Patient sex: M
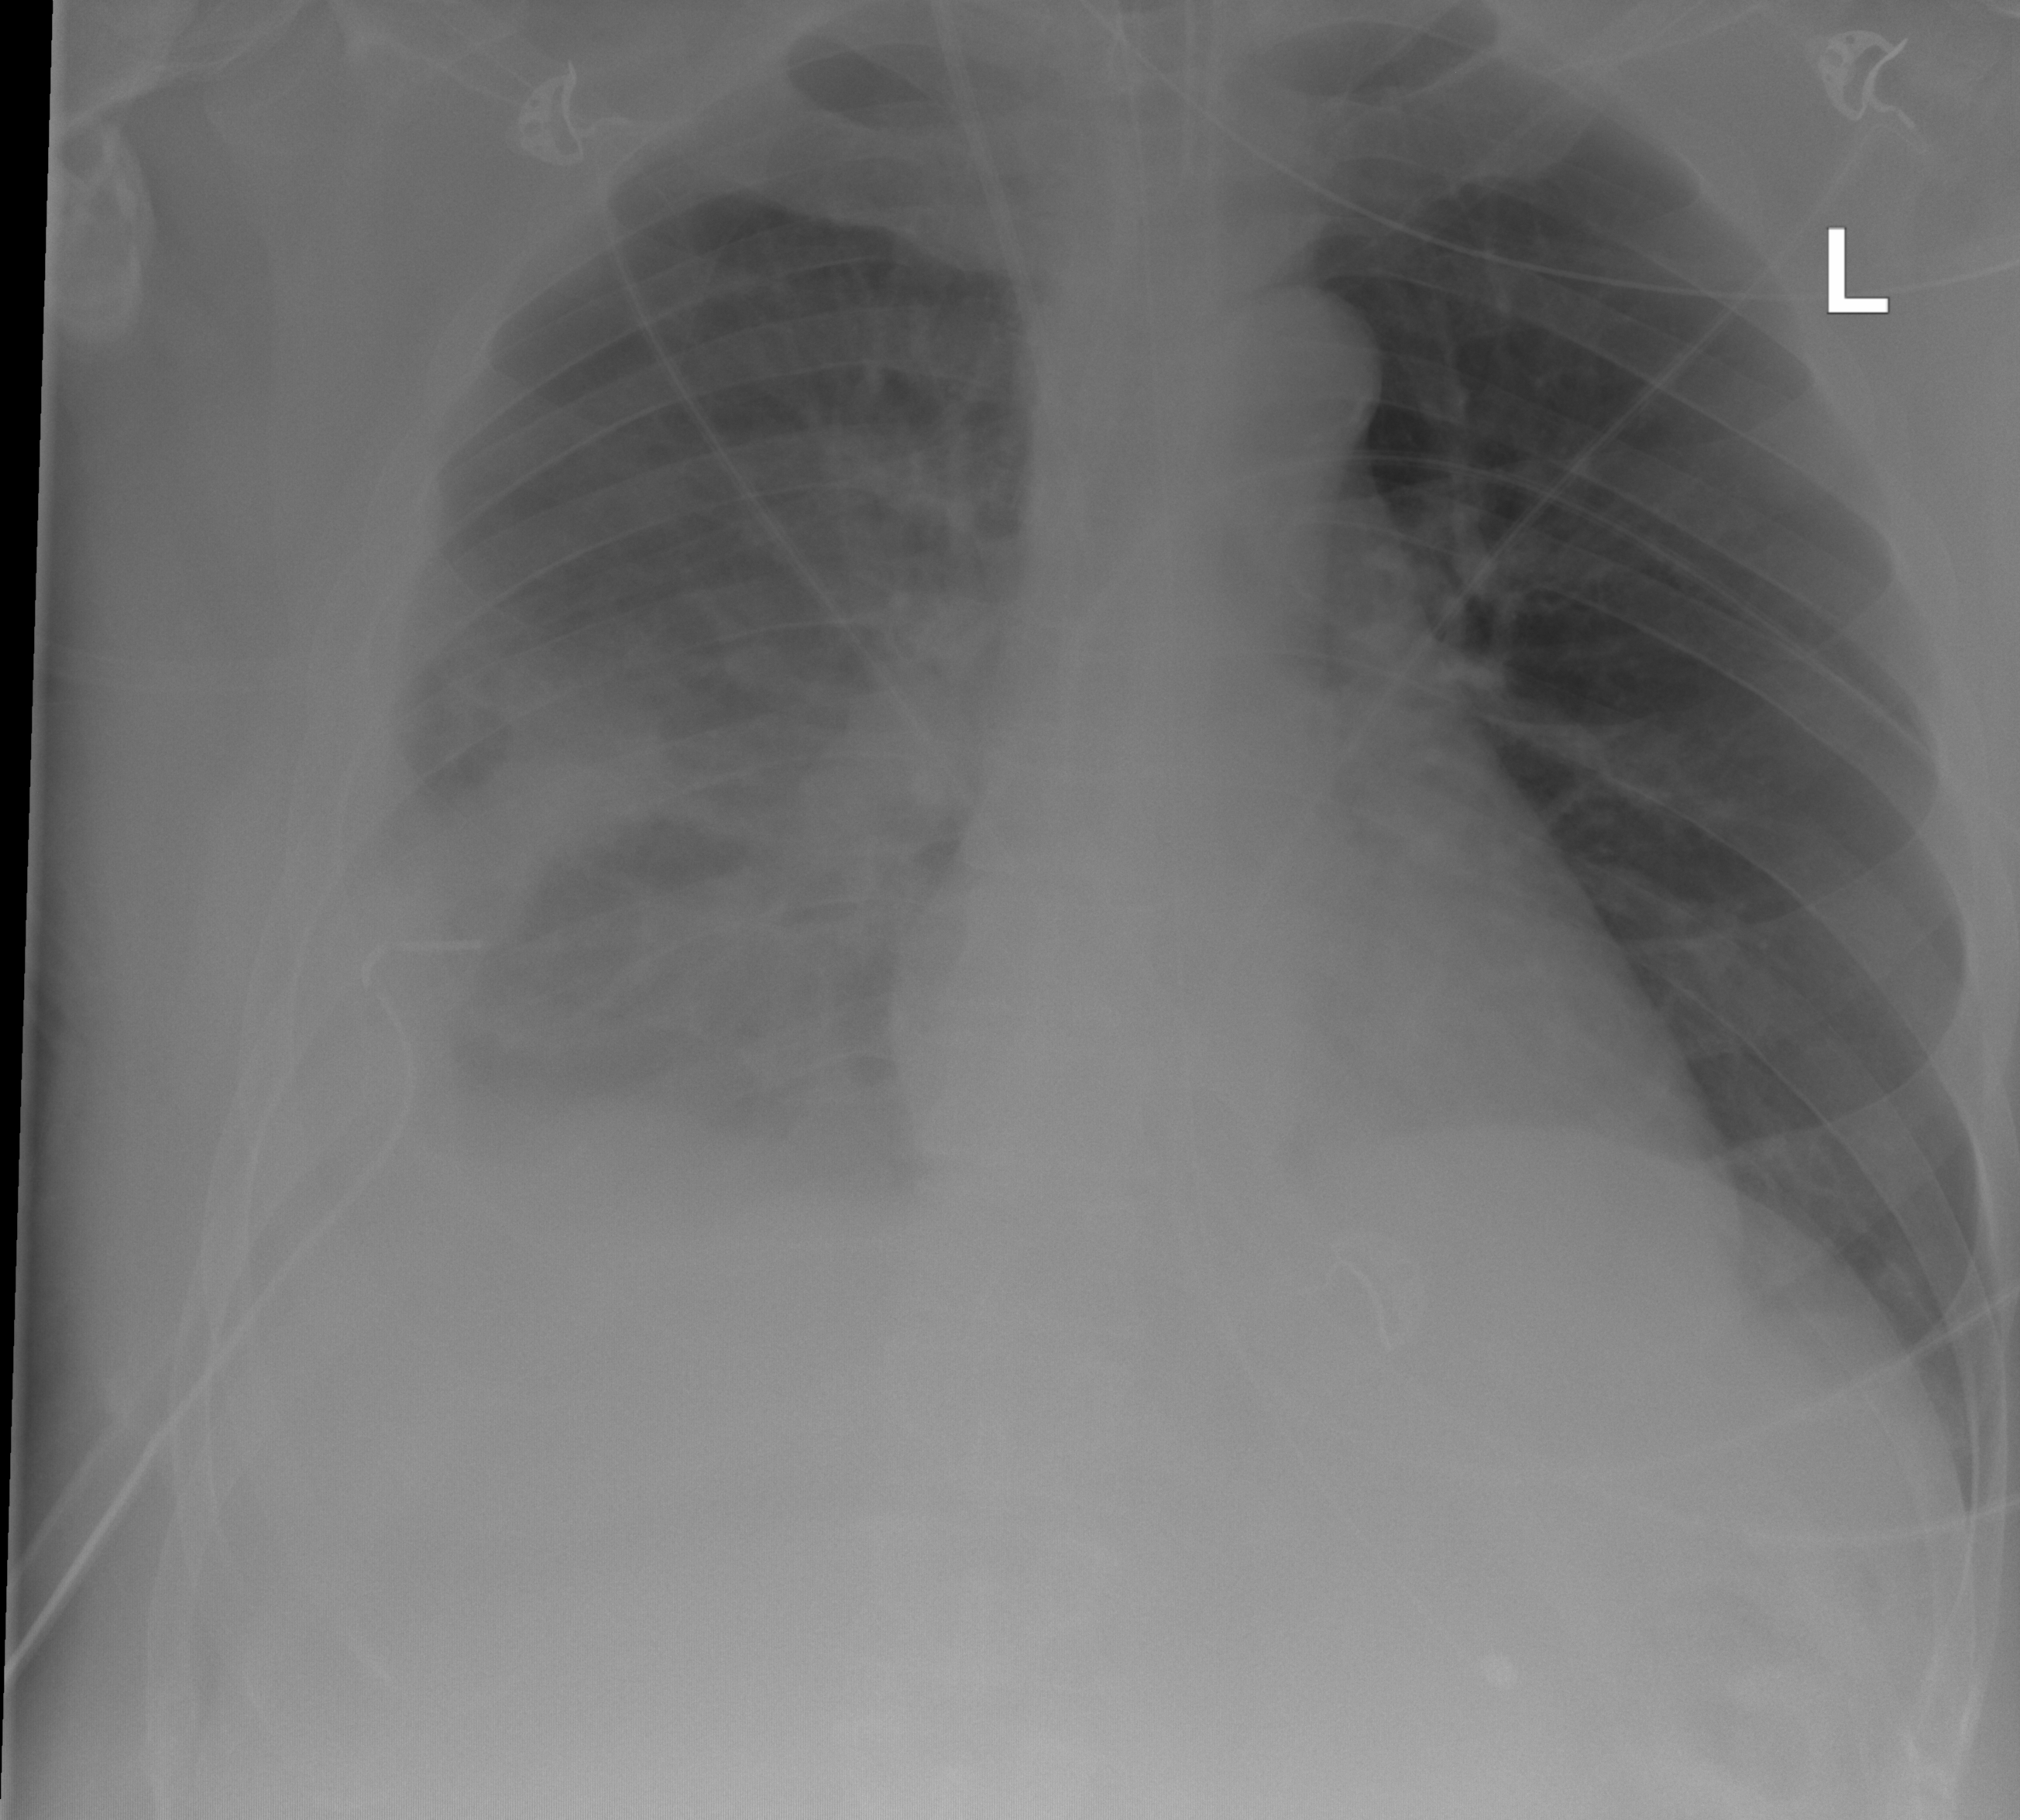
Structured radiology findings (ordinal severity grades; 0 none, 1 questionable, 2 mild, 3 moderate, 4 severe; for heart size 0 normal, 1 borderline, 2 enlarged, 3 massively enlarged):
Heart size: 0
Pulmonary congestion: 0
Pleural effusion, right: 3
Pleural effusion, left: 0
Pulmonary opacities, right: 2
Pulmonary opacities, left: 0
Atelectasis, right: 3
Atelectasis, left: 0